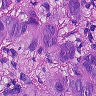
Metastatic tissue present: yes